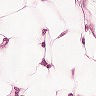
Metastatic tissue present: yes